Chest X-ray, PA view. Patient: 42 years old, sex F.
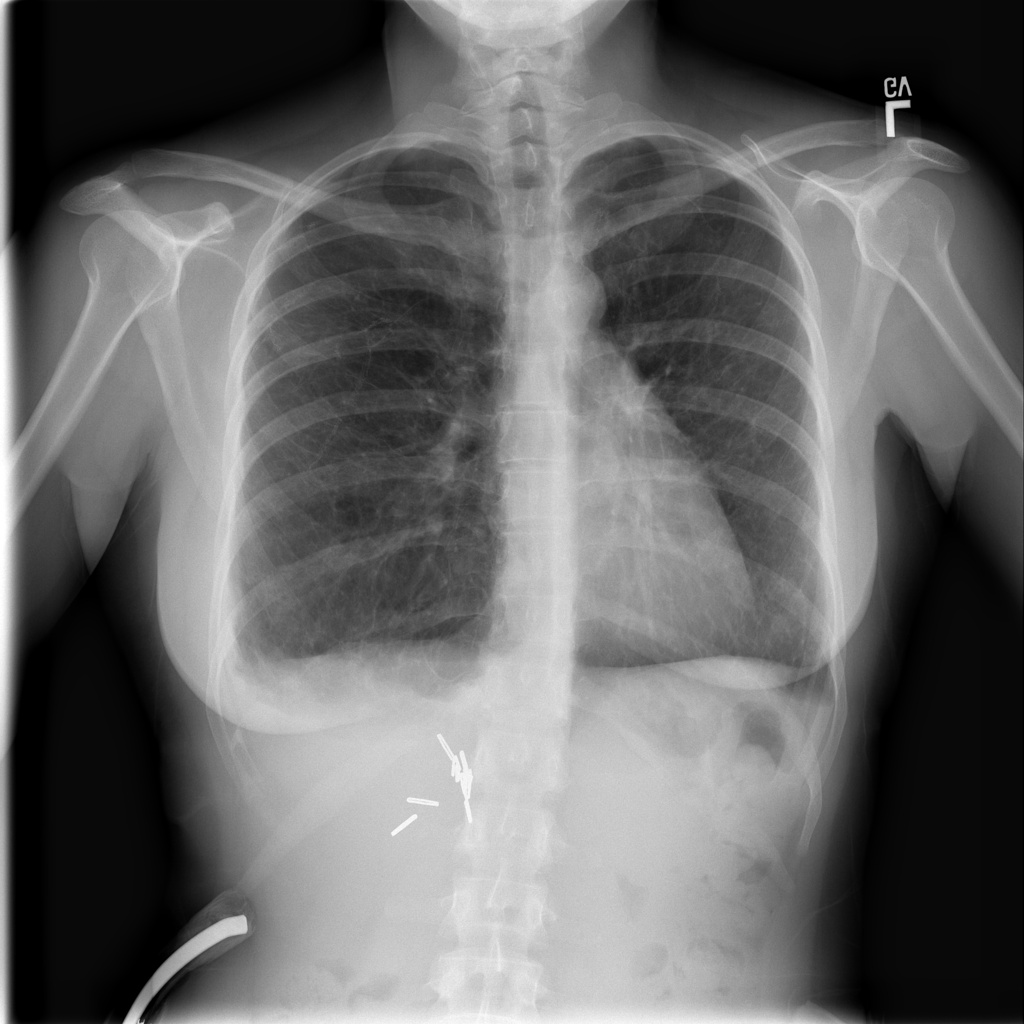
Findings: Pneumothorax